Field crop: tomato
Growth stage: 1
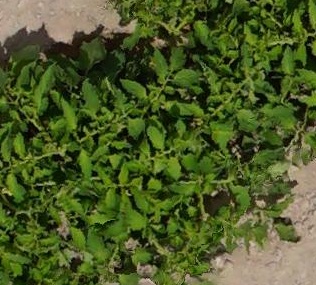
Species: tomato